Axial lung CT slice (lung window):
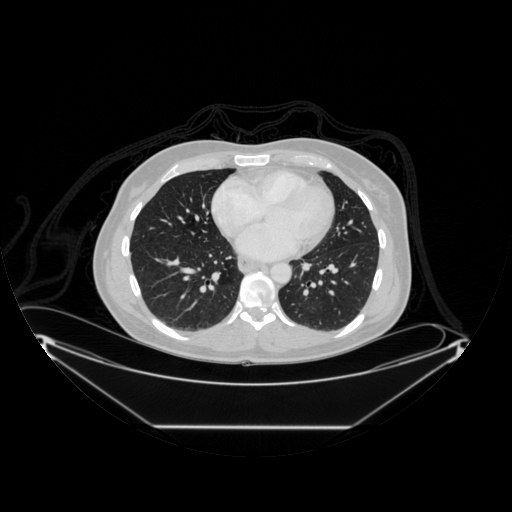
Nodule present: no